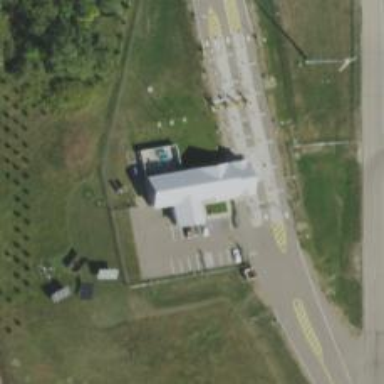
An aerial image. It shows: Border control barrier.